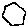
Label: hexagon